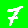
Digit: 7